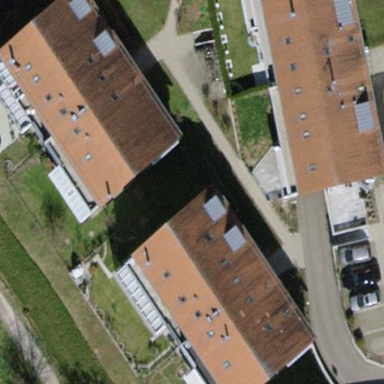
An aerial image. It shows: Gabled apartment building with pitched roofs.